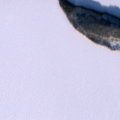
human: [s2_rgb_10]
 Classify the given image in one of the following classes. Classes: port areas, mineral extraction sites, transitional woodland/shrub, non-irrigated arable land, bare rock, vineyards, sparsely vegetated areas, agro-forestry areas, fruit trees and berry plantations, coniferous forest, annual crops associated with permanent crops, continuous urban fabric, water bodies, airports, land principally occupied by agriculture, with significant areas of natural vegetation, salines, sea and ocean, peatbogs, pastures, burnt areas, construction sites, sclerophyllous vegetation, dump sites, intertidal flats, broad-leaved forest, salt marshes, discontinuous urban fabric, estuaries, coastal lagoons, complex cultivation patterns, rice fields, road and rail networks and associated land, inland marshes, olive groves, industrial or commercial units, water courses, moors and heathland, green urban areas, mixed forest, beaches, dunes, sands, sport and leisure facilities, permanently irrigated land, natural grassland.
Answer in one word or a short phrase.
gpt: coniferous forest, water bodies